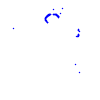
Particle: proton